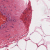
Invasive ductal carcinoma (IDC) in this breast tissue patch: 0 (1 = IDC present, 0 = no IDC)